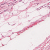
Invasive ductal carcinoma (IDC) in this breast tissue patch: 0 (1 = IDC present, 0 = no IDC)